Field crop: tomato
Growth stage: 1
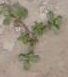
Species: portulaca